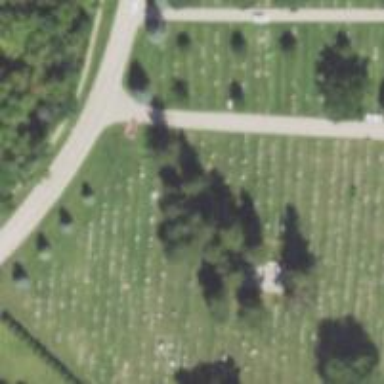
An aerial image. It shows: Grave yard.